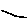
Label: line